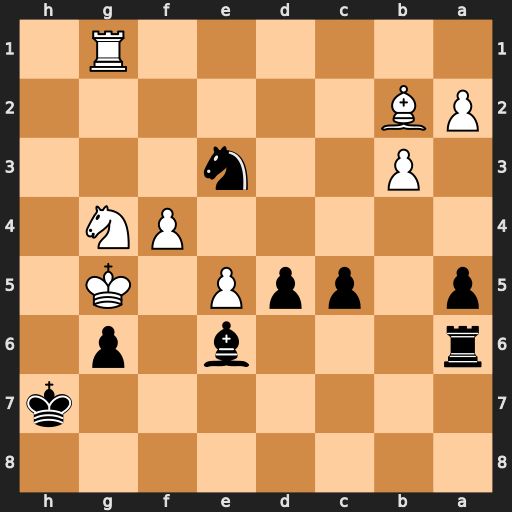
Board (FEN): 8/7k/r3b1p1/p1ppP1K1/5PN1/1P2n3/PB6/6R1
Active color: b
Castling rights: -
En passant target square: -
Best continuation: Nxg4 Rxg4 Bxg4